Interaction volume radius: 10 \u00c5
Interaction volume height: 50 \u00c5
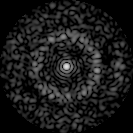
Disorder parameter: 0.8343